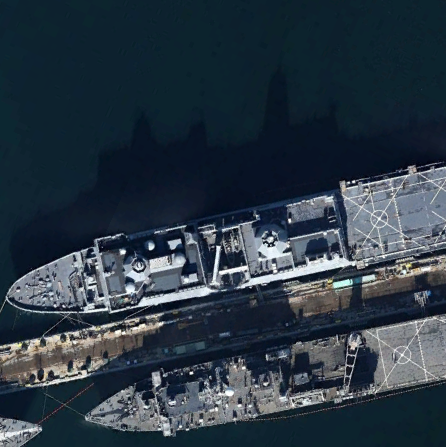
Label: combat